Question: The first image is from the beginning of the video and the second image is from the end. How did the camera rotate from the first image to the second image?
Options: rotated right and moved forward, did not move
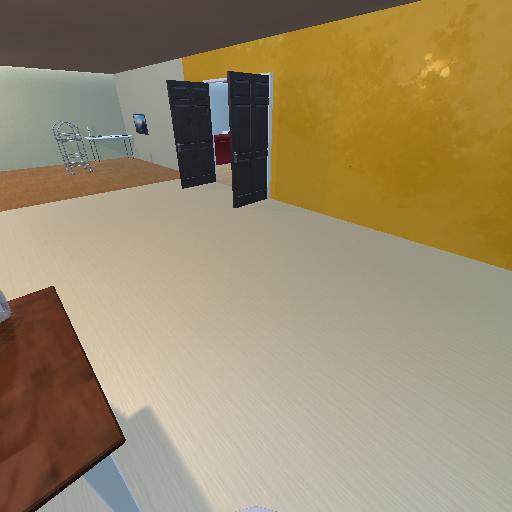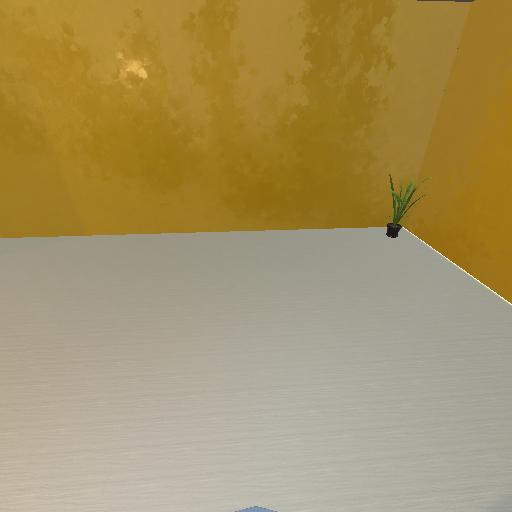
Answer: rotated right and moved forward